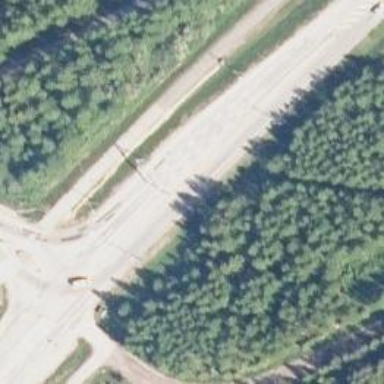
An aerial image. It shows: Trunk highway.